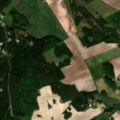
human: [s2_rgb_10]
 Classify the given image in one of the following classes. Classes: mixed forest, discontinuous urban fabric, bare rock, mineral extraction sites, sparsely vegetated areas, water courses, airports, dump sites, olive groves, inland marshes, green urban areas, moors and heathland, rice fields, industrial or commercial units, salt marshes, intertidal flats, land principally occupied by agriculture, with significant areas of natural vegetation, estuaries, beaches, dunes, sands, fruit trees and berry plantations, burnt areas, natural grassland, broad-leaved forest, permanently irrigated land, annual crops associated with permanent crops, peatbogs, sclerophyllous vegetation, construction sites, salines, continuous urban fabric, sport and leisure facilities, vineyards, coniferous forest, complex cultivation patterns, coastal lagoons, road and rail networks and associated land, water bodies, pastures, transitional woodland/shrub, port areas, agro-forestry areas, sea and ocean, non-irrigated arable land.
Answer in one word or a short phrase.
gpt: non-irrigated arable land, land principally occupied by agriculture, with significant areas of natural vegetation, coniferous forest, mixed forest